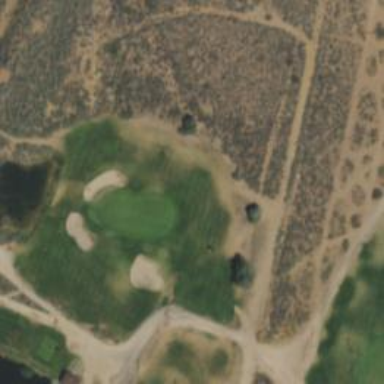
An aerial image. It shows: View of golf hole.